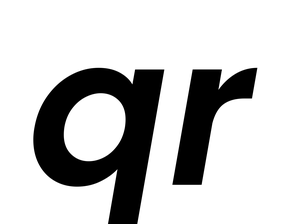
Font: Poppins-SemiBoldItalic